Interaction volume radius: 5 \u00c5
Interaction volume height: 10 \u00c5
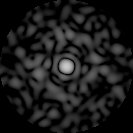
Disorder parameter: 0.8465